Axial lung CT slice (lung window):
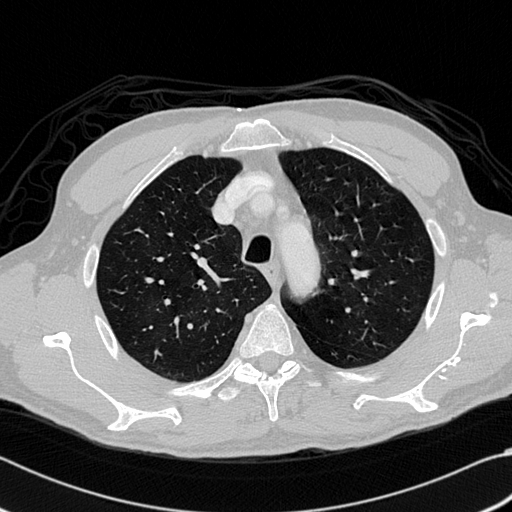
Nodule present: no